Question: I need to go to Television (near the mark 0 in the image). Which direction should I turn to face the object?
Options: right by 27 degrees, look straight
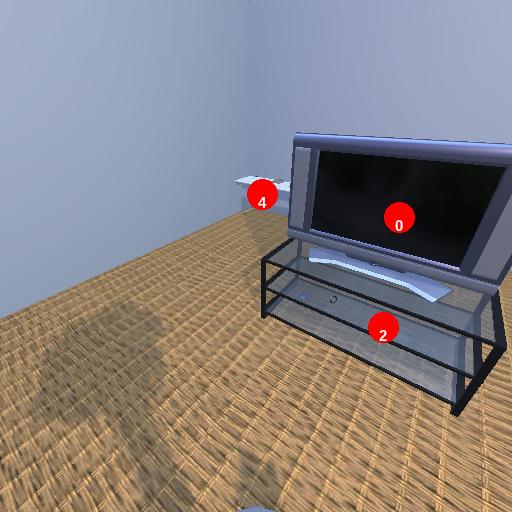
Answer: right by 27 degrees